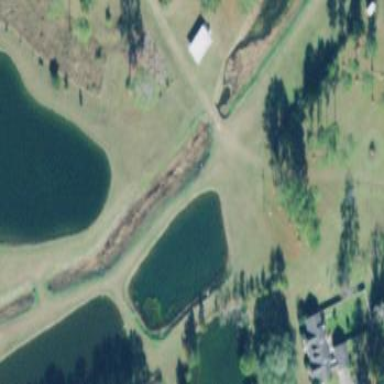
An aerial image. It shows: Pond with natural water.